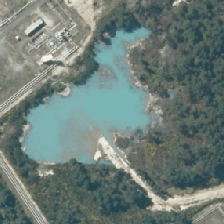
Land cover: lake_pond